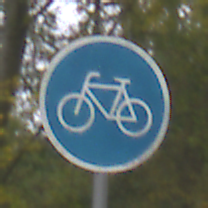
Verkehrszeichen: Radweg
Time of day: Midday
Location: Outdoor (Nature)
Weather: Overcast
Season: Autumn
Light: Natural